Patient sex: F
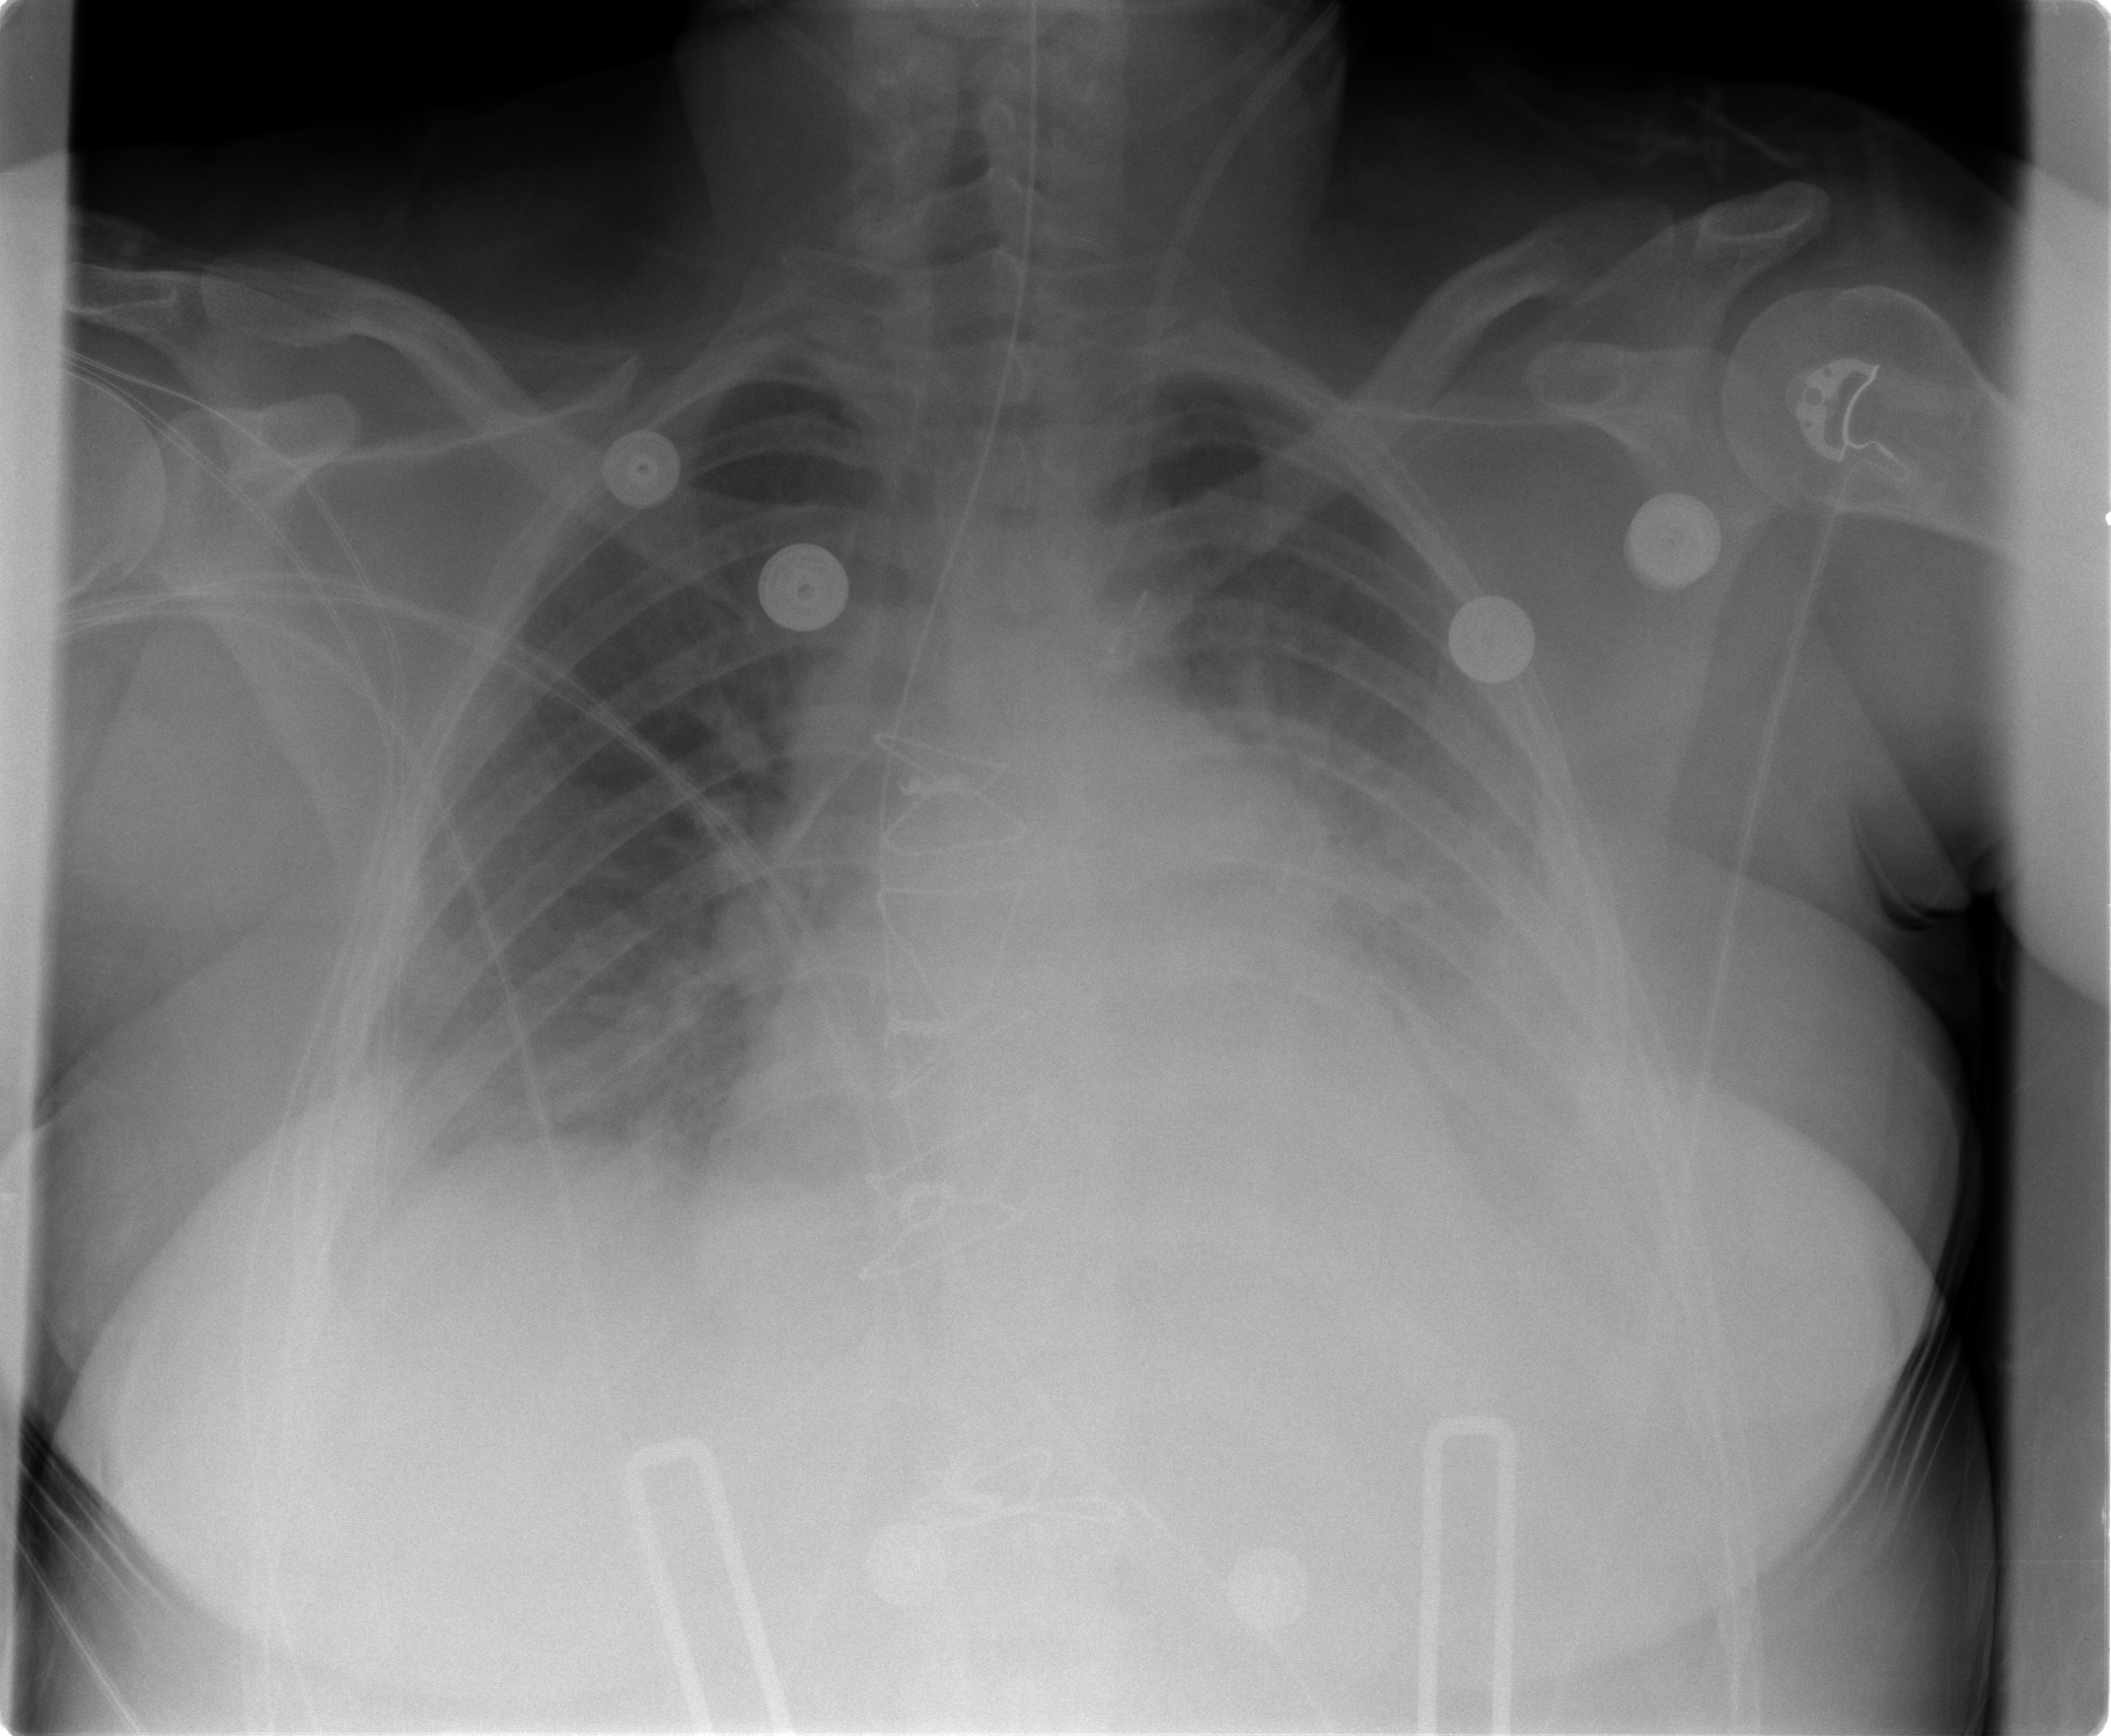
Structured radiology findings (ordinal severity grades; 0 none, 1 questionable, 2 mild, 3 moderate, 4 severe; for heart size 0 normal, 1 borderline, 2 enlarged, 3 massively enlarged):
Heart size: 0
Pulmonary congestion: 2
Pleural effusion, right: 2
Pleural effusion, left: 3
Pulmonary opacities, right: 0
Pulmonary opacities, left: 2
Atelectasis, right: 0
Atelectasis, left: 2